Question: I've added some data to my database and I just found out that I've got a lot of duplicates, with different key of course, and I want to merge them into a single record.
I'd like to do it within the sql database itself, I don't want to truncate the table and insert the values again, without duplicates, because the script is quite slow.
Here's a sample of my scenario:
Table track:
'''
key | artist | title
----|-----------|--------
k1 | artist1 | title1
----|-----------|--------
k2 | artist1 | title1
----|-----------|--------
k3 | artist1 | title1
'''
Table chart:
'''
trackKey | otherKey | anotherKey | value
---------|----------|--------------|---------
k1 | ok1 | ak4 | v1
---------|----------|--------------|---------
k3 | ok2 | ak2 | v2
---------|----------|--------------|---------
k1 | ok3 | ak9 | v2
---------|----------|--------------|---------
k2 | ok4 | ak1 | v6
'''
where 'chart.trackKey' references 'track.key'
The result that I'd like to achieve is:
Table track:
'''
key | artist | title
----|-----------|--------
k1 | artist1 | title1
'''
Table chart:
'''
trackKey | otherKey | anotherKey | value
---------|----------|--------------|---------
k1 | ok1 | ak4 | v1
---------|----------|--------------|---------
k1 | ok2 | ak2 | v2
---------|----------|--------------|---------
k1 | ok3 | ak9 | v2
---------|----------|--------------|---------
k1 | ok4 | ak1 | v6
'''
so that each duplicate of the same entry in 'track' is merged into one row and the old keys in 'chart' are updated with the only one that remained in the 'track' table.
Is there any way to do this ?
EDIT:
Solution #1 based on @popovitsj's answer
'''
UPDATE chart c SET trackUri =
(WITH track_unique AS
(
SELECT MIN(uri) AS key, artist, title, album. artwork FROM track
GROUP BY artist, title
)
SELECT tu.key FROM chart c1
INNER JOIN track t ON c1.trackUri = t.key
INNER JOIN track_unique tu ON t.artist = tu.artist AND t.title = tu.title
WHERE c1.trackUri = c.trackUri and c1.countryId = c.countryId and c1.date = c.date);
'''
returns
'''
#1064 - Syntax error near
'track_unique AS (
SELECT MIN(uri) AS key, artist, title, album. artwork FR' line 2
'''
Solution #2 based on @juergen d's answer
'''
update chart
join track t1 on t1.uri = chart.trackUri
left join
(
select min(uri) as key
from track
group by artist, title
) tmp_track on tmp_track.key = chart.trackUri
set trackkey = tmp_tbl.key
where chart.trackUri not in
(
select min(uri)
from track
group by artist, title
having count(*) > 1
);
'''
returns
'''
#1064 - Syntax error near
'key
from track
group by artist, title
) tmp_track on tmp_track.key = c' line 5
'''
I don't know what I'm doing wrong so I'm adding the schema definitions (taken from )

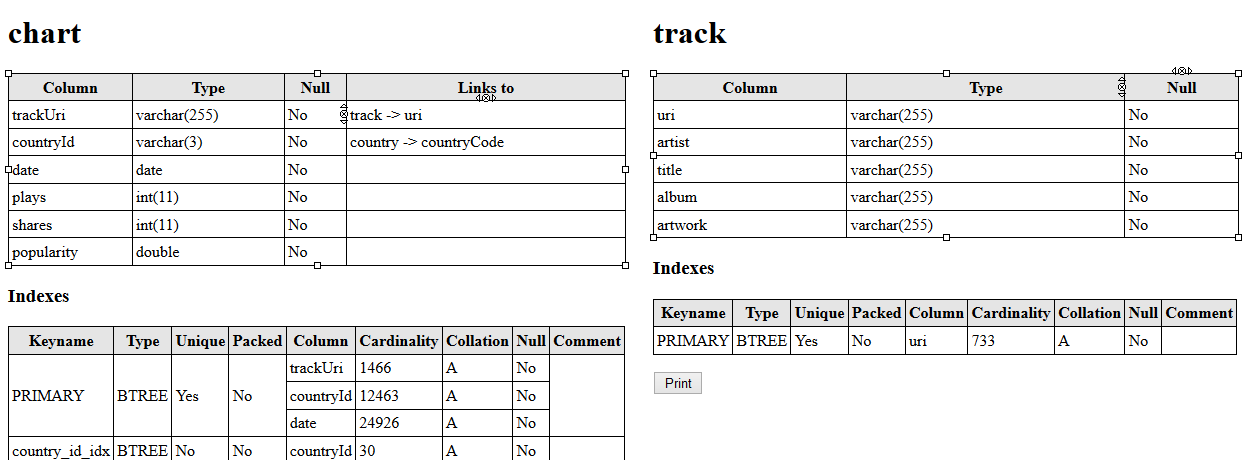
Answer: The first with clause gets the id's you want to keep, then in the next select query you match those id's to the the chart id.
I edited this answer based on your modification of my original answer. This answer assumes that 'chart(countryid,date)' uniquely identies a chart, and that tracks may be merged only if 'track(key,artist,title,album)' is equal.
'''
UPDATE chart c SET trackUri =
(WITH track_unique AS
(
SELECT MIN(uri) AS key, artist, title, album, artwork FROM track
GROUP BY artist, title, album, artwork
)
SELECT tu.key FROM chart c1
INNER JOIN track t ON c1.trackUri = t.key
INNER JOIN track_unique tu
ON t.artist = tu.artist
AND t.title = tu.title
AND t.album = tu.album
AND t.artwork = tu.artwork
WHERE c1.trackUri = c.trackUri
AND c1.countryId = c.countryId
AND c1.date = c.date);
'''
To delete the leftover duplicates after doing this update:
'''
DELETE FROM track
WHERE uri NOT IN
(SELECT MIN(uri) AS key, artist, title, album, artwork
FROM track
GROUP BY artist, title, album, artwork);
'''